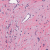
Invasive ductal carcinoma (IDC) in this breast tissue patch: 1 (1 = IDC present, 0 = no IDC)